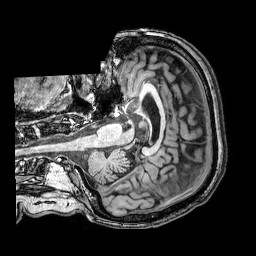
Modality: T1w
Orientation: axial
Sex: female
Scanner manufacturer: philips
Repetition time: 0.008075 s
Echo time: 0.00369 s